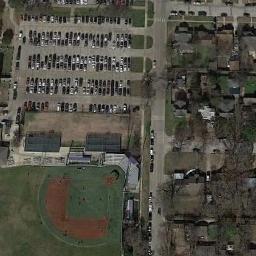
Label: baseball_diamond